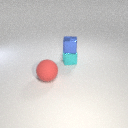
small cyan metal cube behind large red rubber sphere